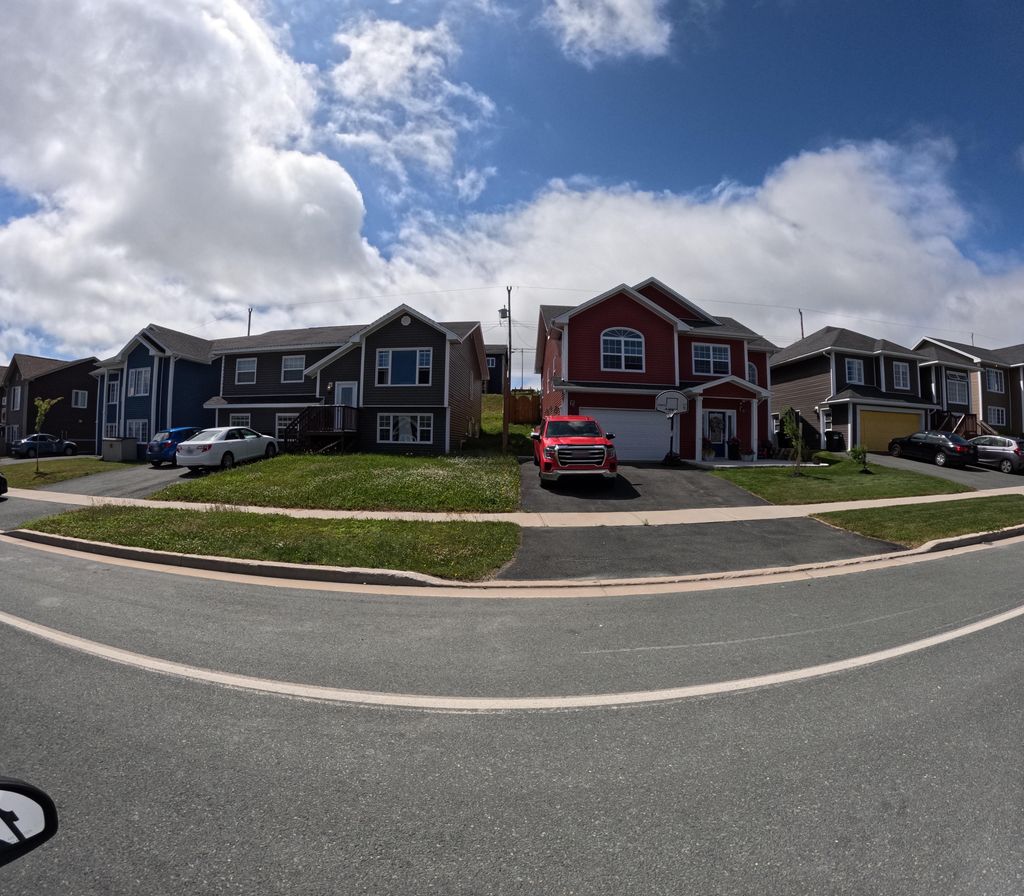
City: st_johns